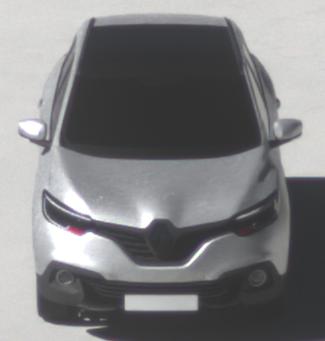
Make: Renault
Model: Kadjar ENERGY TCe 130
Detailed model: Kadjar
Model produced from: 2015/05
Model produced until: 2018/08
Doors: 5
Color: white
Road condition: dry road
Daytime: morning or afternoon
Contrast: high contrast